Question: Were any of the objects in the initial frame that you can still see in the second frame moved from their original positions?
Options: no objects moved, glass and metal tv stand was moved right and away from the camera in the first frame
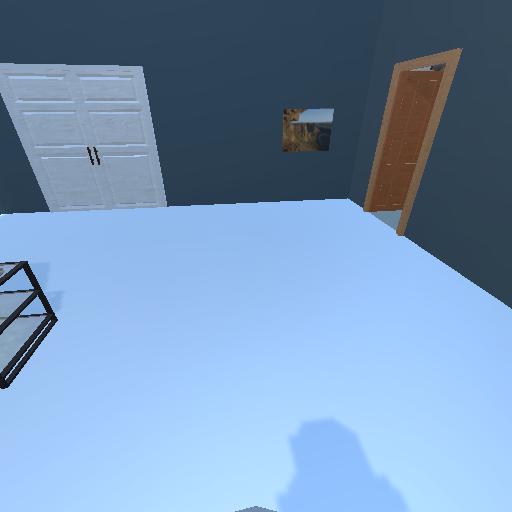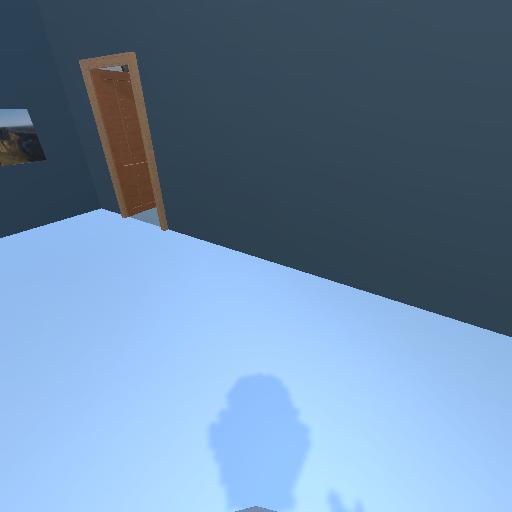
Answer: no objects moved